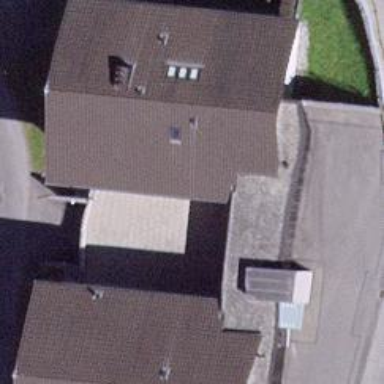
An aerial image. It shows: Group of garages.